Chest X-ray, AP view. Patient: 68 years old, sex F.
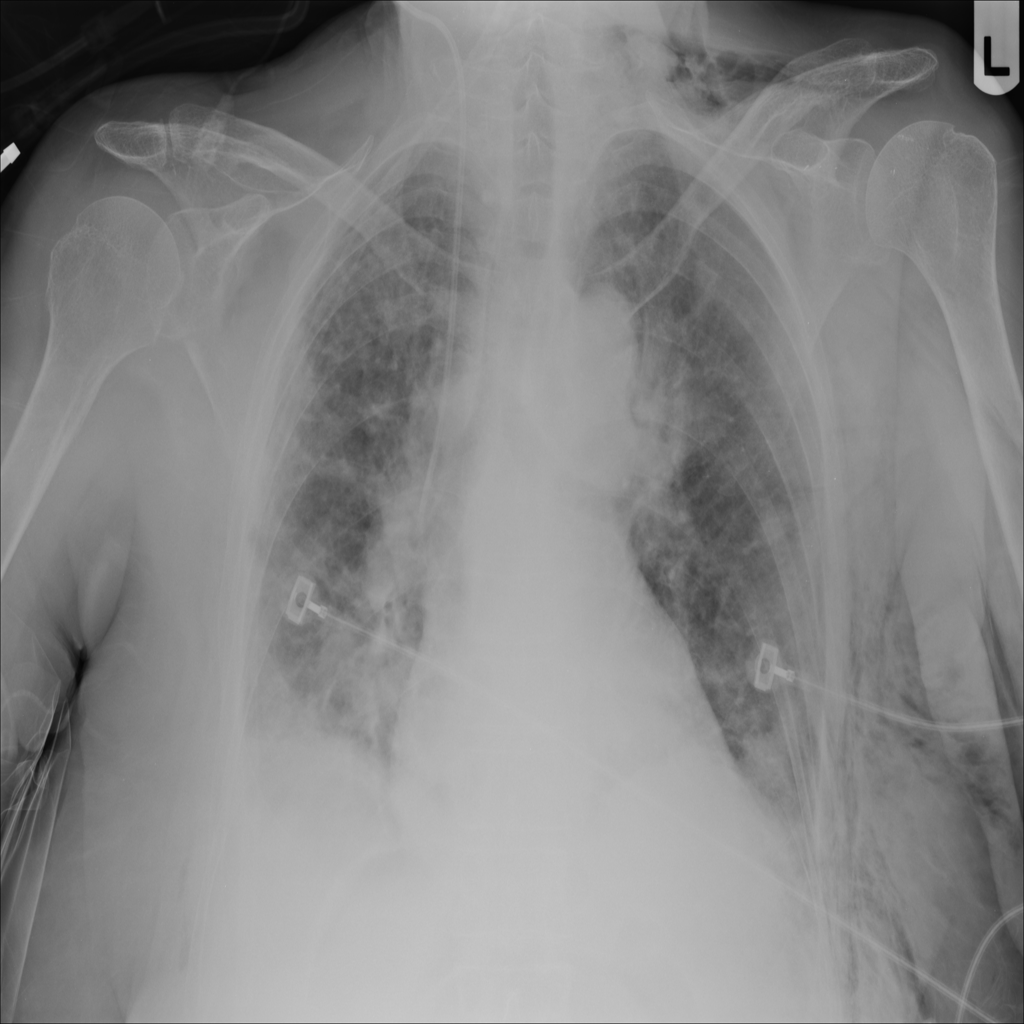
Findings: No Finding